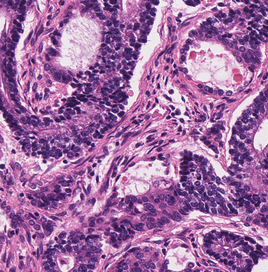
Tumor epithelial tissue: yes
Tumor-associated stroma tissue: yes
Normal tissue: no